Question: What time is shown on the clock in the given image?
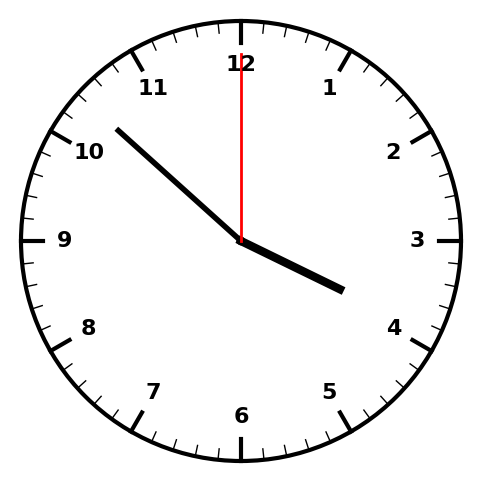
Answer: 03:52:00